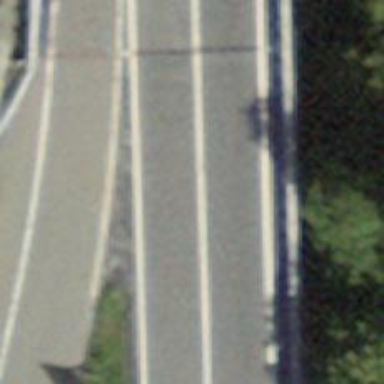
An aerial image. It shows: Asphalt motorway of trunk classification.